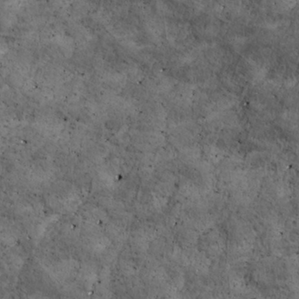
Label: non_frost